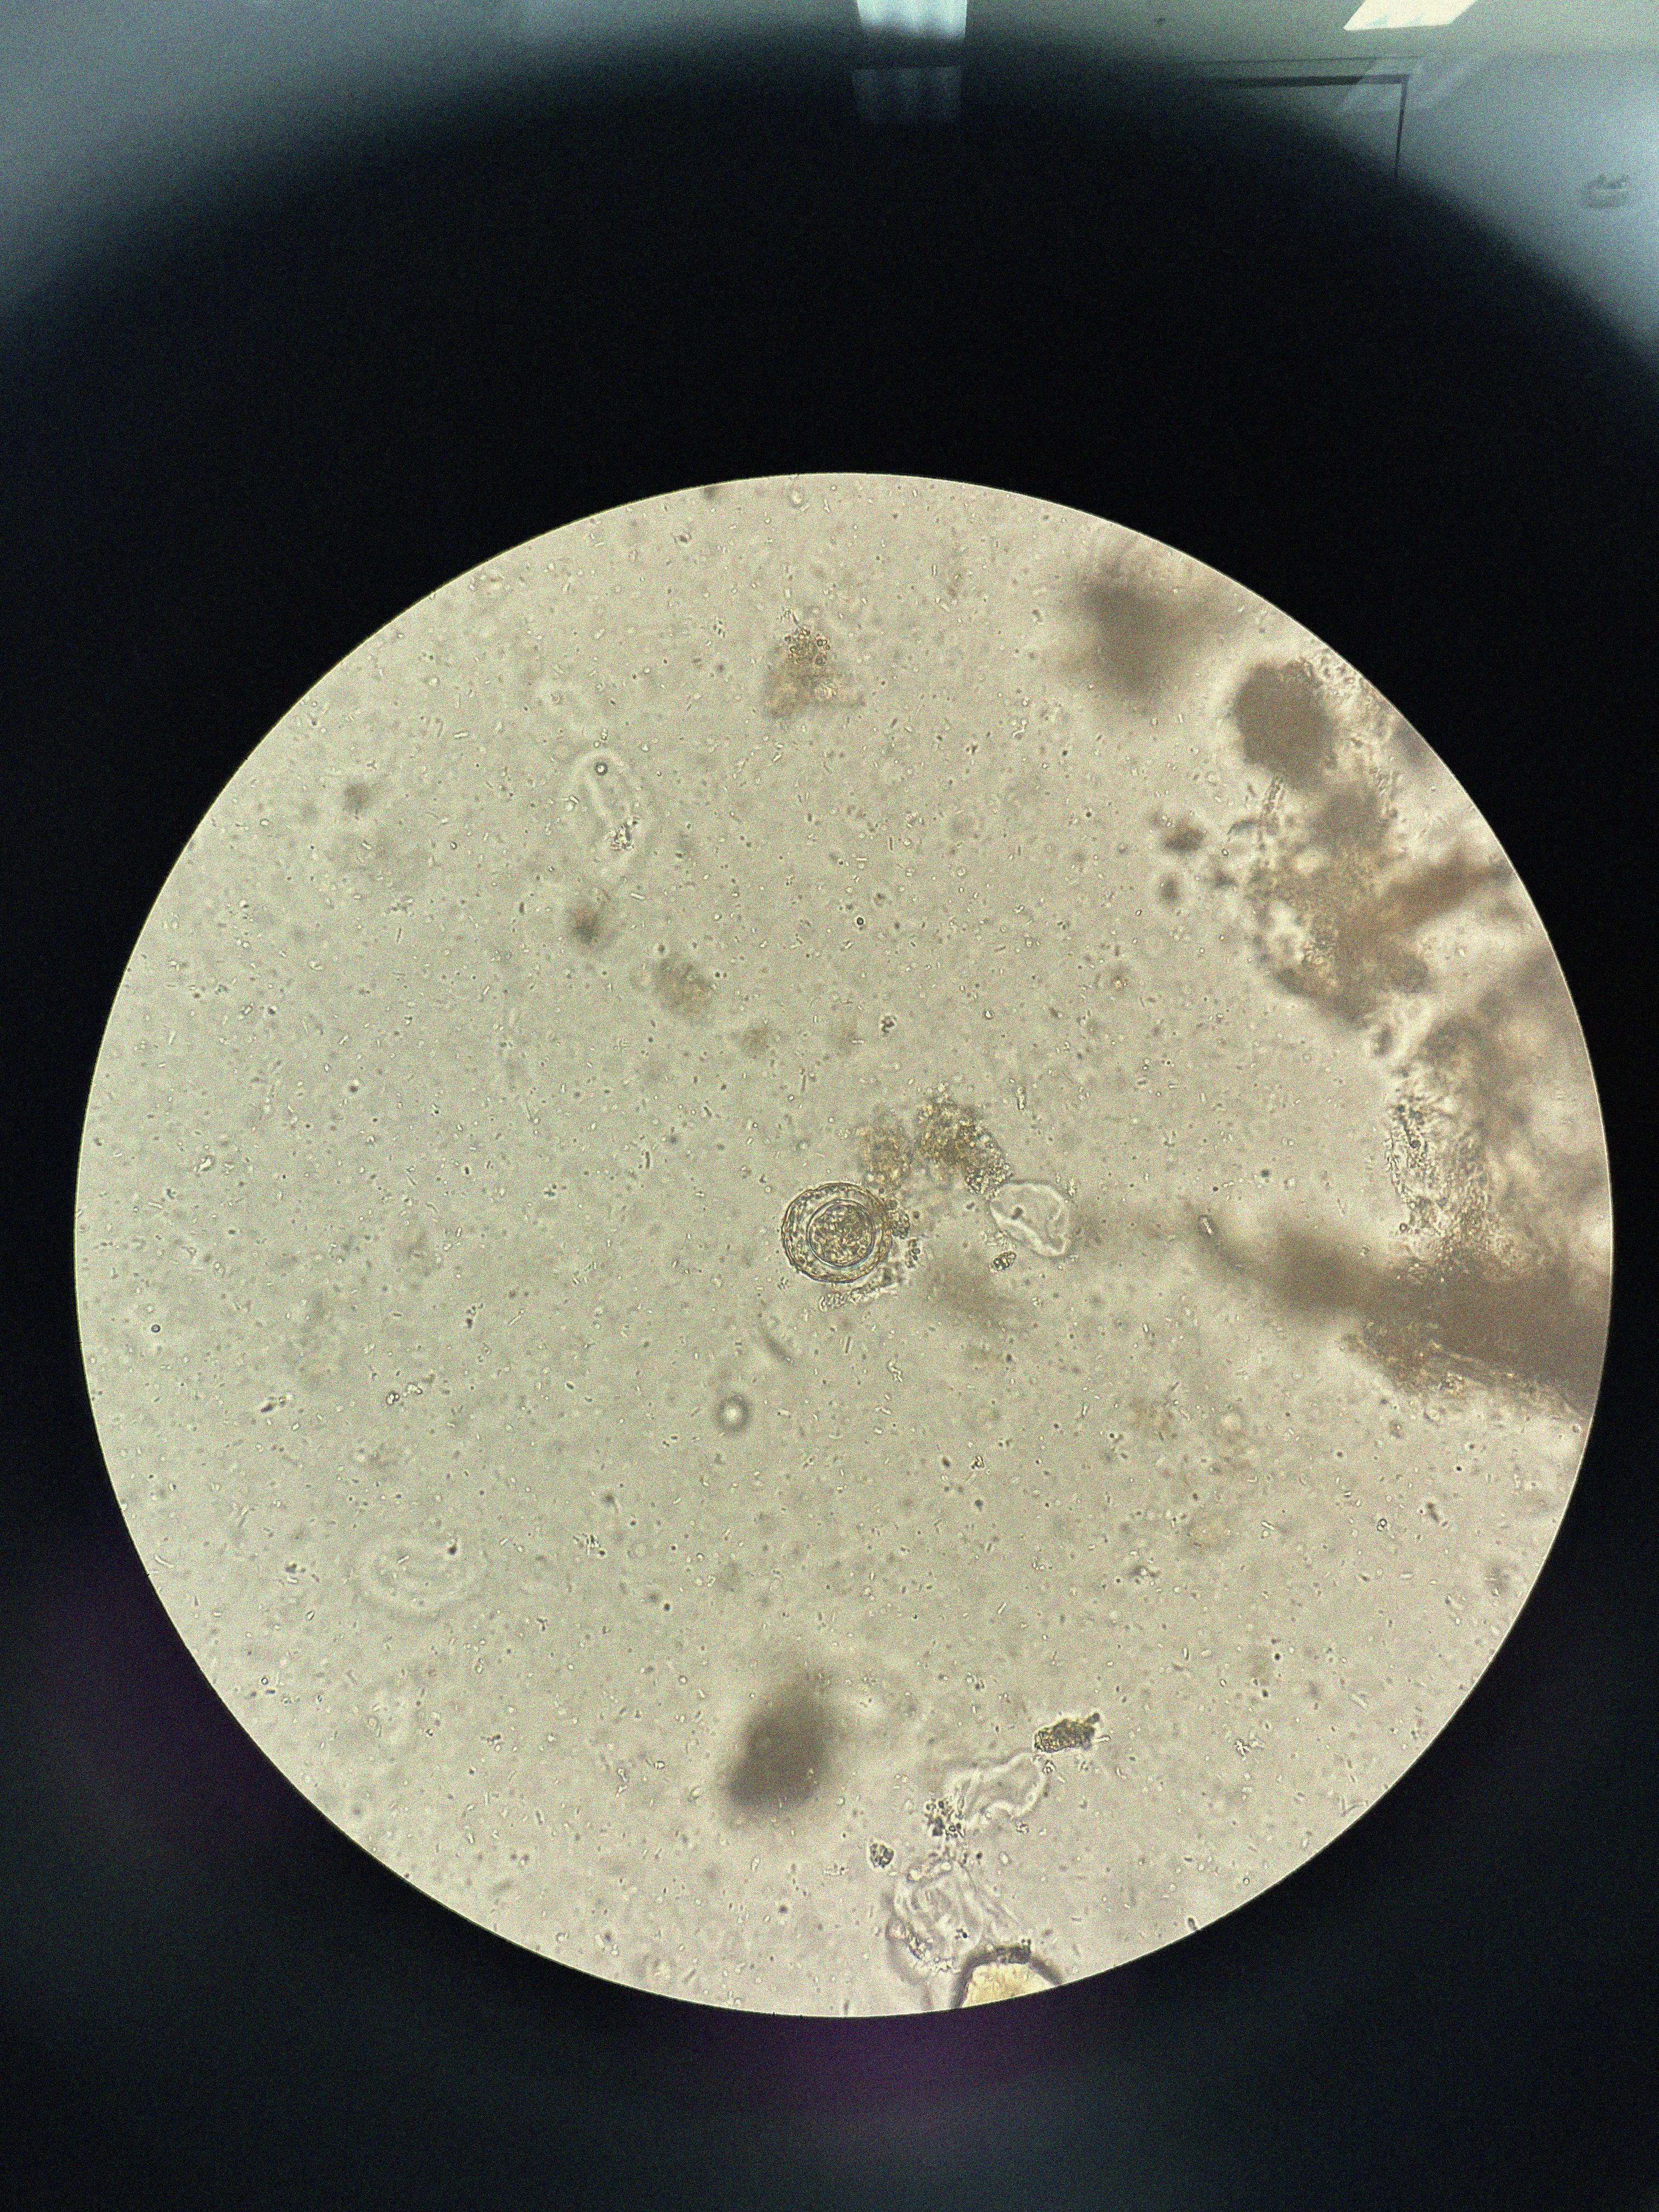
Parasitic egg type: Hymenolepis nana